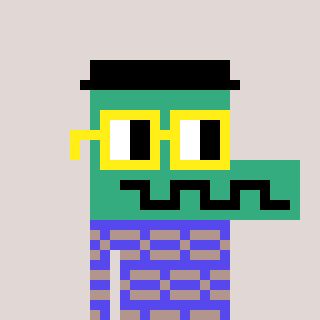
a pixel art character with square yellow glasses, a crocodile-shaped head and a computerblue-colored body on a warm background